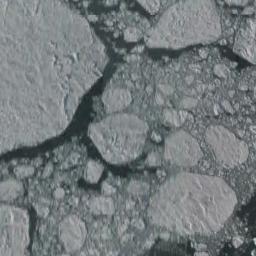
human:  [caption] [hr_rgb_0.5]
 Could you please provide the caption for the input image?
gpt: A large piece of ice and the large and small pieces of ice around it are closely connected into a large piece floating on the deep blue sea and covering the sea surface .

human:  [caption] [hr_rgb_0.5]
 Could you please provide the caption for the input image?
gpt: There are sea ice of different shapes and sizes .

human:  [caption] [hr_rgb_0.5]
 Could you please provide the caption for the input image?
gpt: A lot of sea ice of different sizes and thickness gathers together .

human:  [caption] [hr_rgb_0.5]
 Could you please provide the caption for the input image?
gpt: There is a big ice and many small ice on the light green sea .

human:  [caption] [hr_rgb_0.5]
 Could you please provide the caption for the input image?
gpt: There are sea ice linked into sheets .